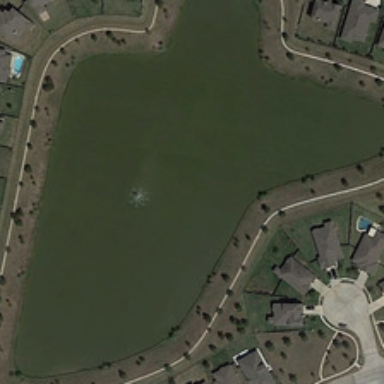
Many buildings are around a gray green pond .